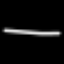
Label: line